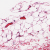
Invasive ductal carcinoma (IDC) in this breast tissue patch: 0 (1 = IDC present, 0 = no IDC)